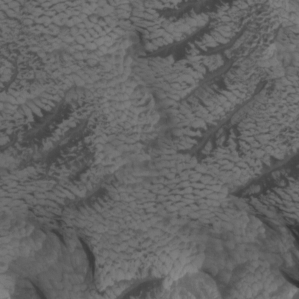
Label: non_frost